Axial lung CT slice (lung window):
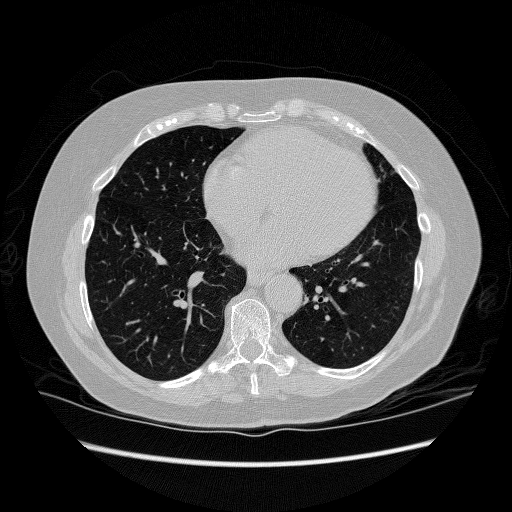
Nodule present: no